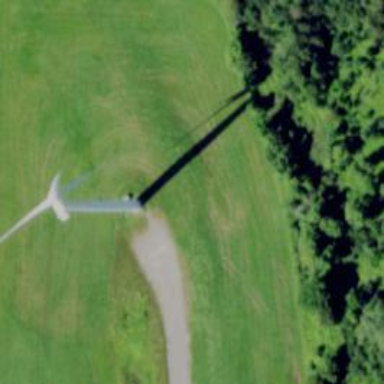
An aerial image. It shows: Wind power generator with horizontal axis wind turbine manufactured by Vestas.